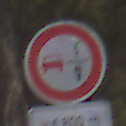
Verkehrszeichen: VerbotUeberholenEinspurigeFahrzeuge
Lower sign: LaengeEinerStrecke5
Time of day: Midday
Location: Outdoor (Nature)
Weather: PartlyCloudy
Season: NotSpecified
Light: Natural